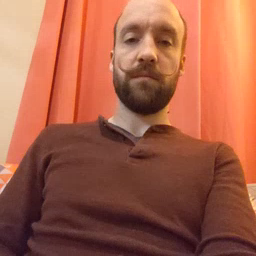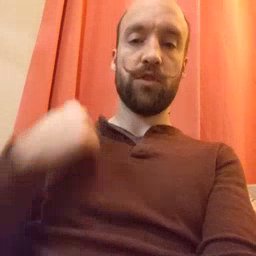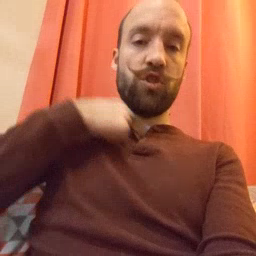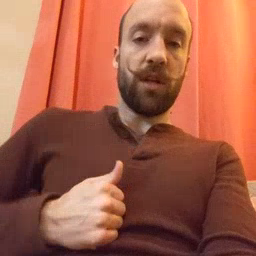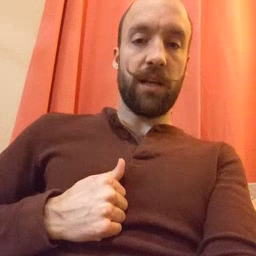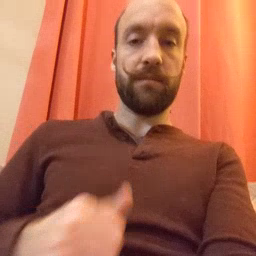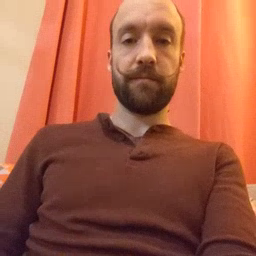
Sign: jacket